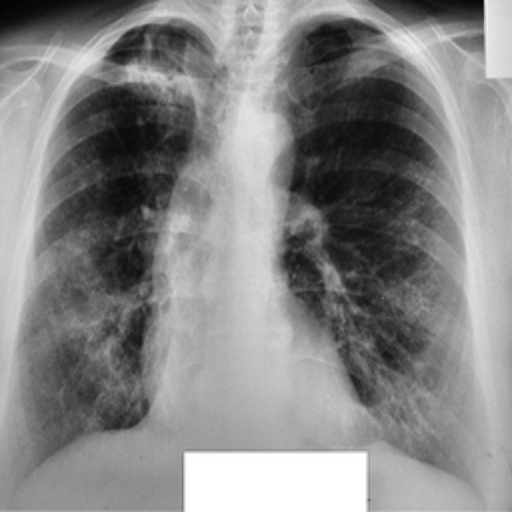
Finding: TUBERCULOSIS